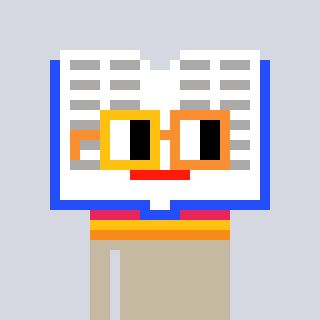
a pixel art character with square yellow and orange glasses, a dictionary-shaped head and a bege-colored body on a cool background